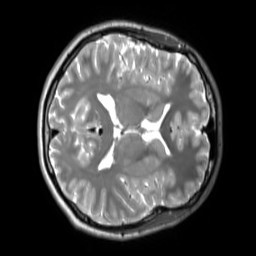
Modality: T2w
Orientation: axial
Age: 22
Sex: male
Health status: ill
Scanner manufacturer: siemens
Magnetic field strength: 3 T
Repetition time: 2.8 s
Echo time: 0.326 s